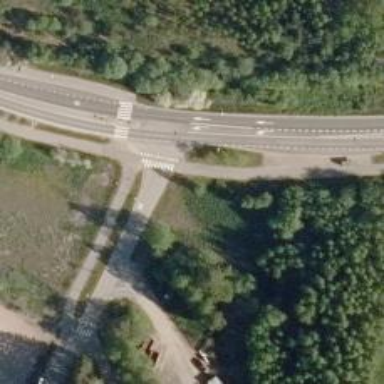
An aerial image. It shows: Tertiary road with asphalt surface.